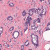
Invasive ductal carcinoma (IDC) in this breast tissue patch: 1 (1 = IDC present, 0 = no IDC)